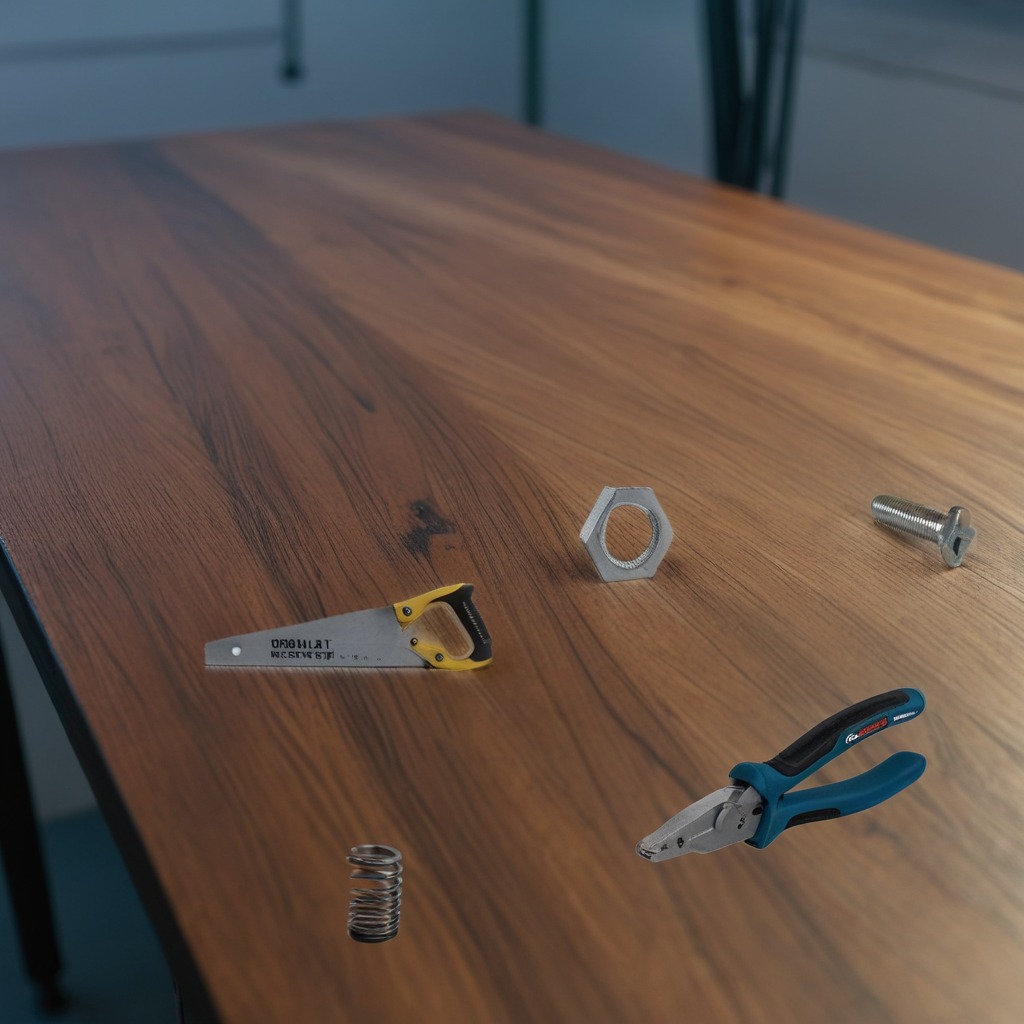
A metal machine screw, pliers, coiled metal spring, and a metal nut are lying on the table.